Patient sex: M
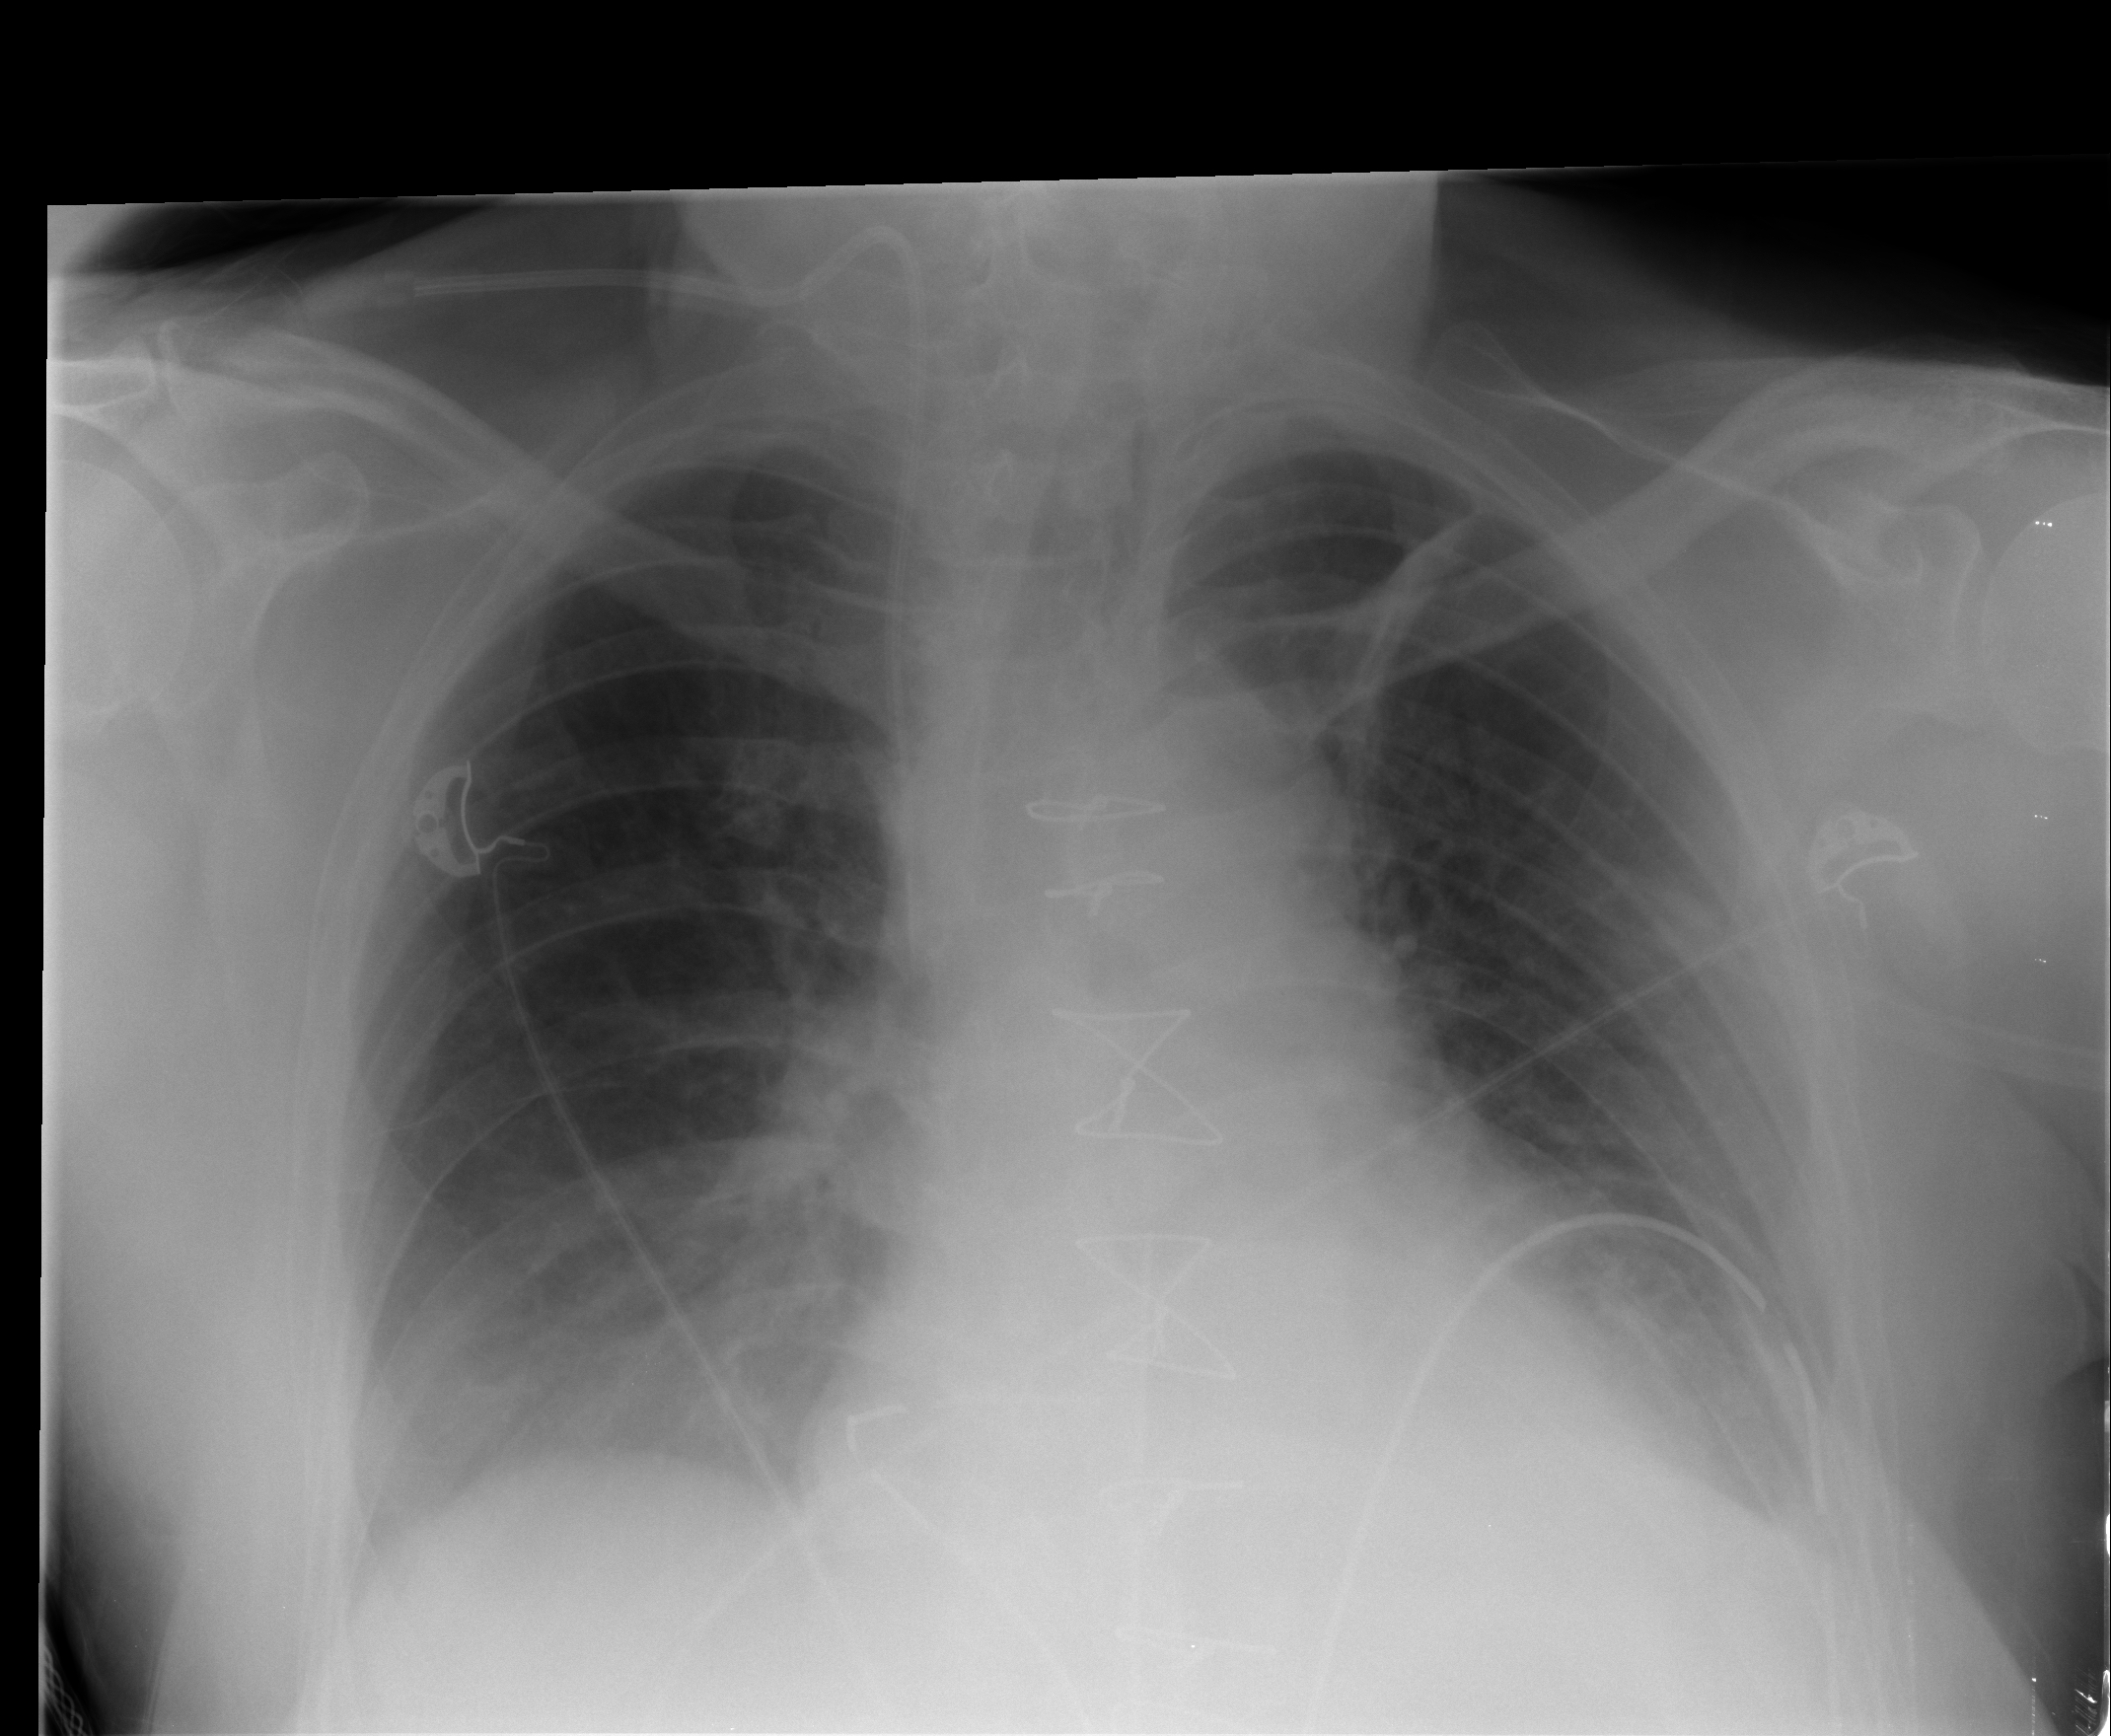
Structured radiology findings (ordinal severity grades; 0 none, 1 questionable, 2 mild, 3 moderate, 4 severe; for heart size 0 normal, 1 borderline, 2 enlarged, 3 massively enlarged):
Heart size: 2
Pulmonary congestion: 2
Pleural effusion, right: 2
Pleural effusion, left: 2
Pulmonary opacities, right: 0
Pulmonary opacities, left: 0
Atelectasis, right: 2
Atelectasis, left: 2